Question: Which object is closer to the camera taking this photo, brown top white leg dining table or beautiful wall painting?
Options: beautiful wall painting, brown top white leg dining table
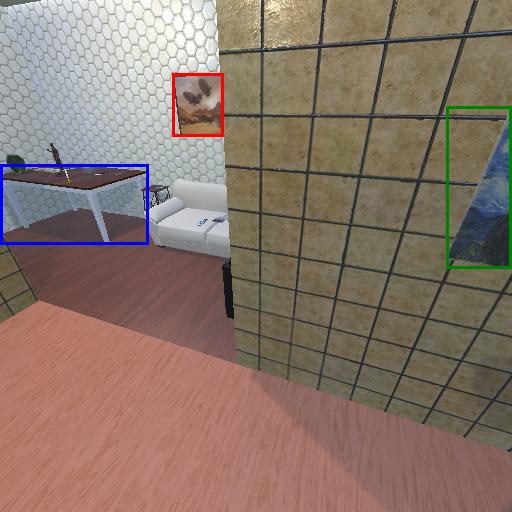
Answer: beautiful wall painting